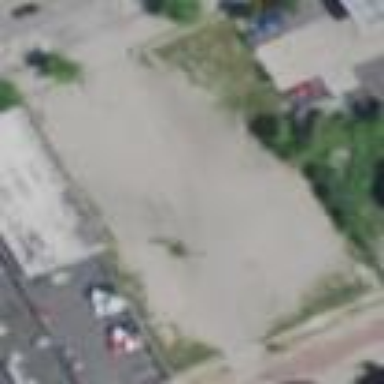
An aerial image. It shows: Unpaved parking area.